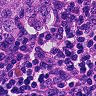
Metastatic tissue present: yes